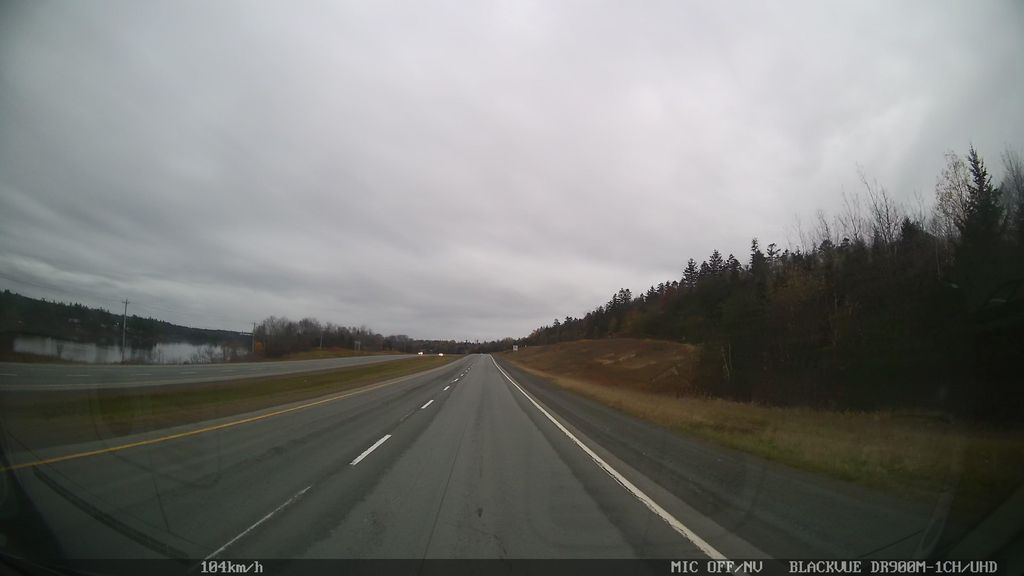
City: halifax